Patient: sex M, age 31
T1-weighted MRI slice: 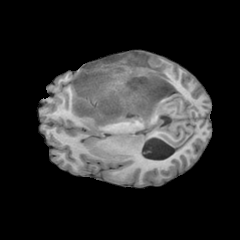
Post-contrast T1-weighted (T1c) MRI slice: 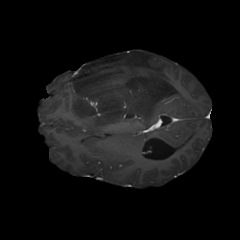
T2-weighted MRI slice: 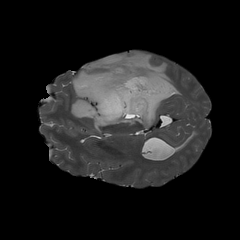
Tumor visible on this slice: yes
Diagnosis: Astrocytoma, IDH-mutant
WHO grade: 3